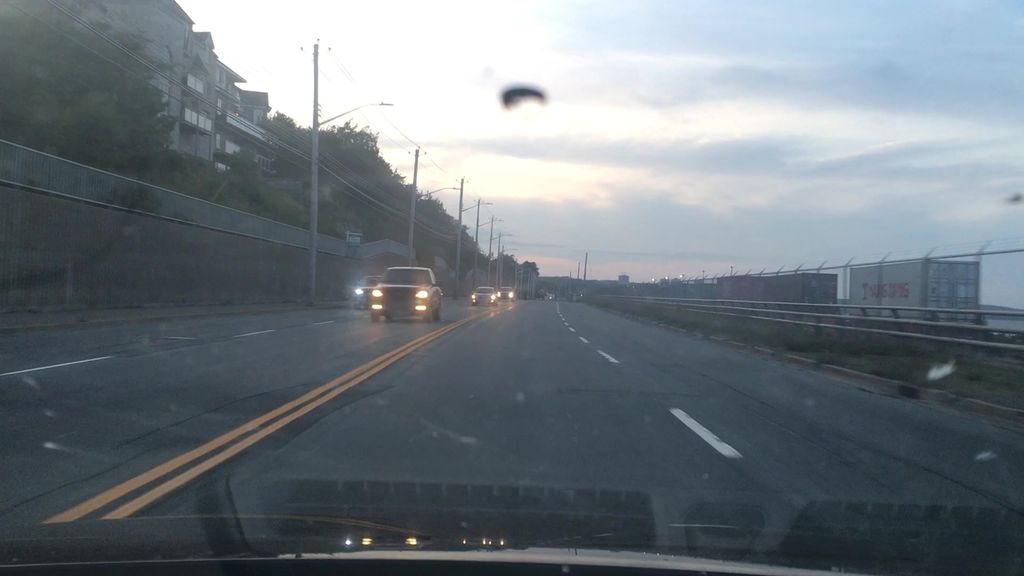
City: halifax